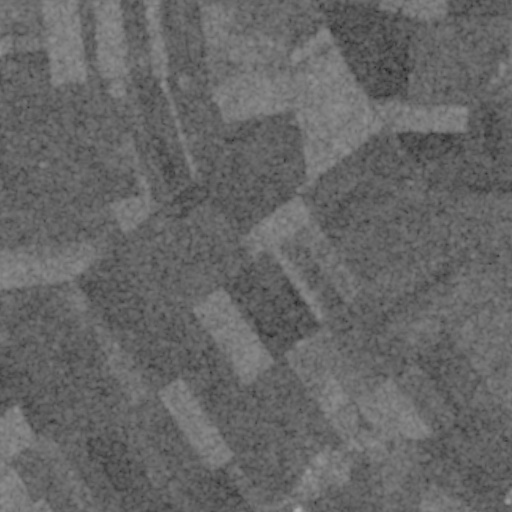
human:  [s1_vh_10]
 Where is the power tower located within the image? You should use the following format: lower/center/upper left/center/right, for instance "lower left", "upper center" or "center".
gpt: The power tower is located in the upper of the image.
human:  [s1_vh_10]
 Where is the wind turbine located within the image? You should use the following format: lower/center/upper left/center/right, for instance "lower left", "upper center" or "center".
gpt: The wind turbine is located in the upper left of the image.
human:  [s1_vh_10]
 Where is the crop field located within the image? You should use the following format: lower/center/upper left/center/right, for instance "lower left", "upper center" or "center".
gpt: There is no crop field in the image.

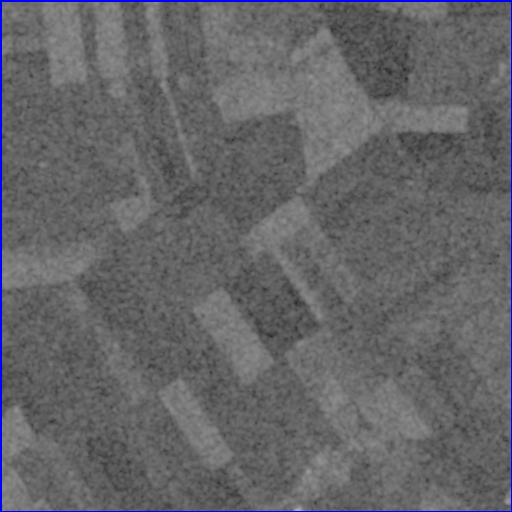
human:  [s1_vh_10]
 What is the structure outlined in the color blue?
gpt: The structure outlined in blue is a crop field.
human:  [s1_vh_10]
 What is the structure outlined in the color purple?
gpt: There is no purple outline.